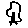
Label: tree